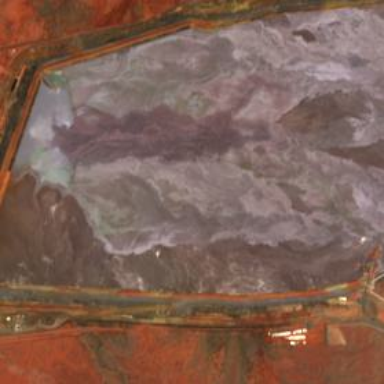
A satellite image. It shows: Tailings pond that is man-made.